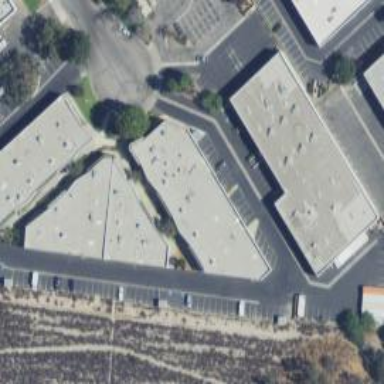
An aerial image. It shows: Warehouse.